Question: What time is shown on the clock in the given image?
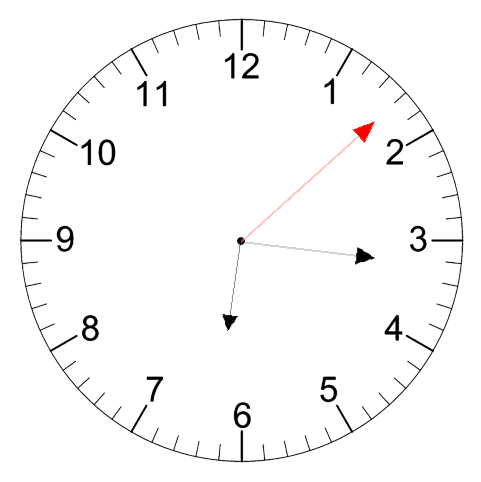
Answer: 06:16:08